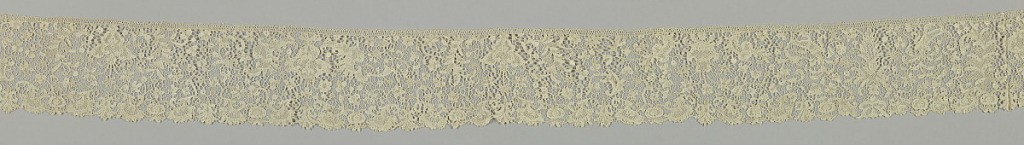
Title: Border
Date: ca. 1690
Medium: linen Technique: needle lace, 6-sided reworked ground
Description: Border with elaborate floral arrangements balanced by cartouche forms and volutes.